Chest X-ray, PA view. Patient: 48 years old, sex F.
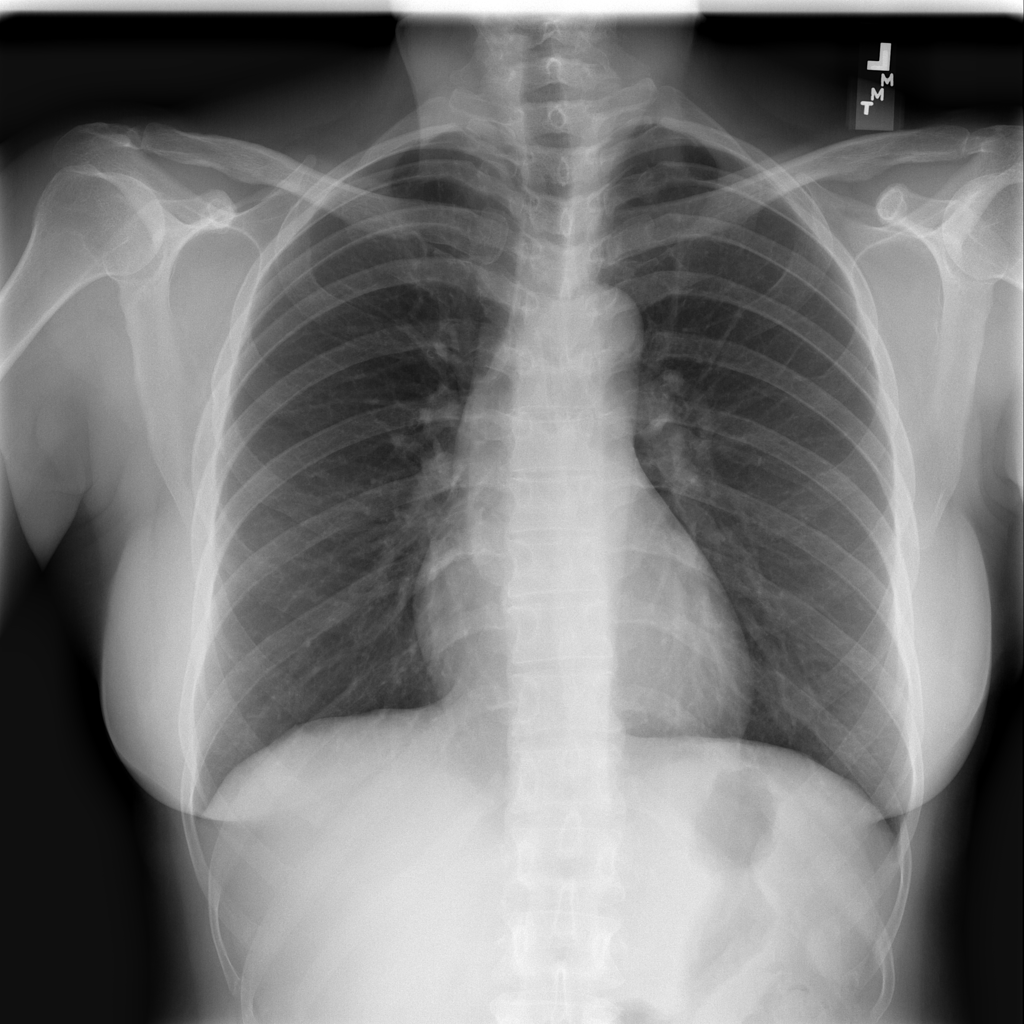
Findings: Atelectasis